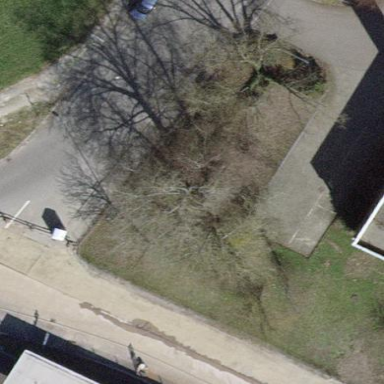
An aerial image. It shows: Carport structure.